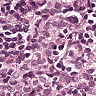
Metastatic tissue present: yes